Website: home-depot
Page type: delivery-shipping
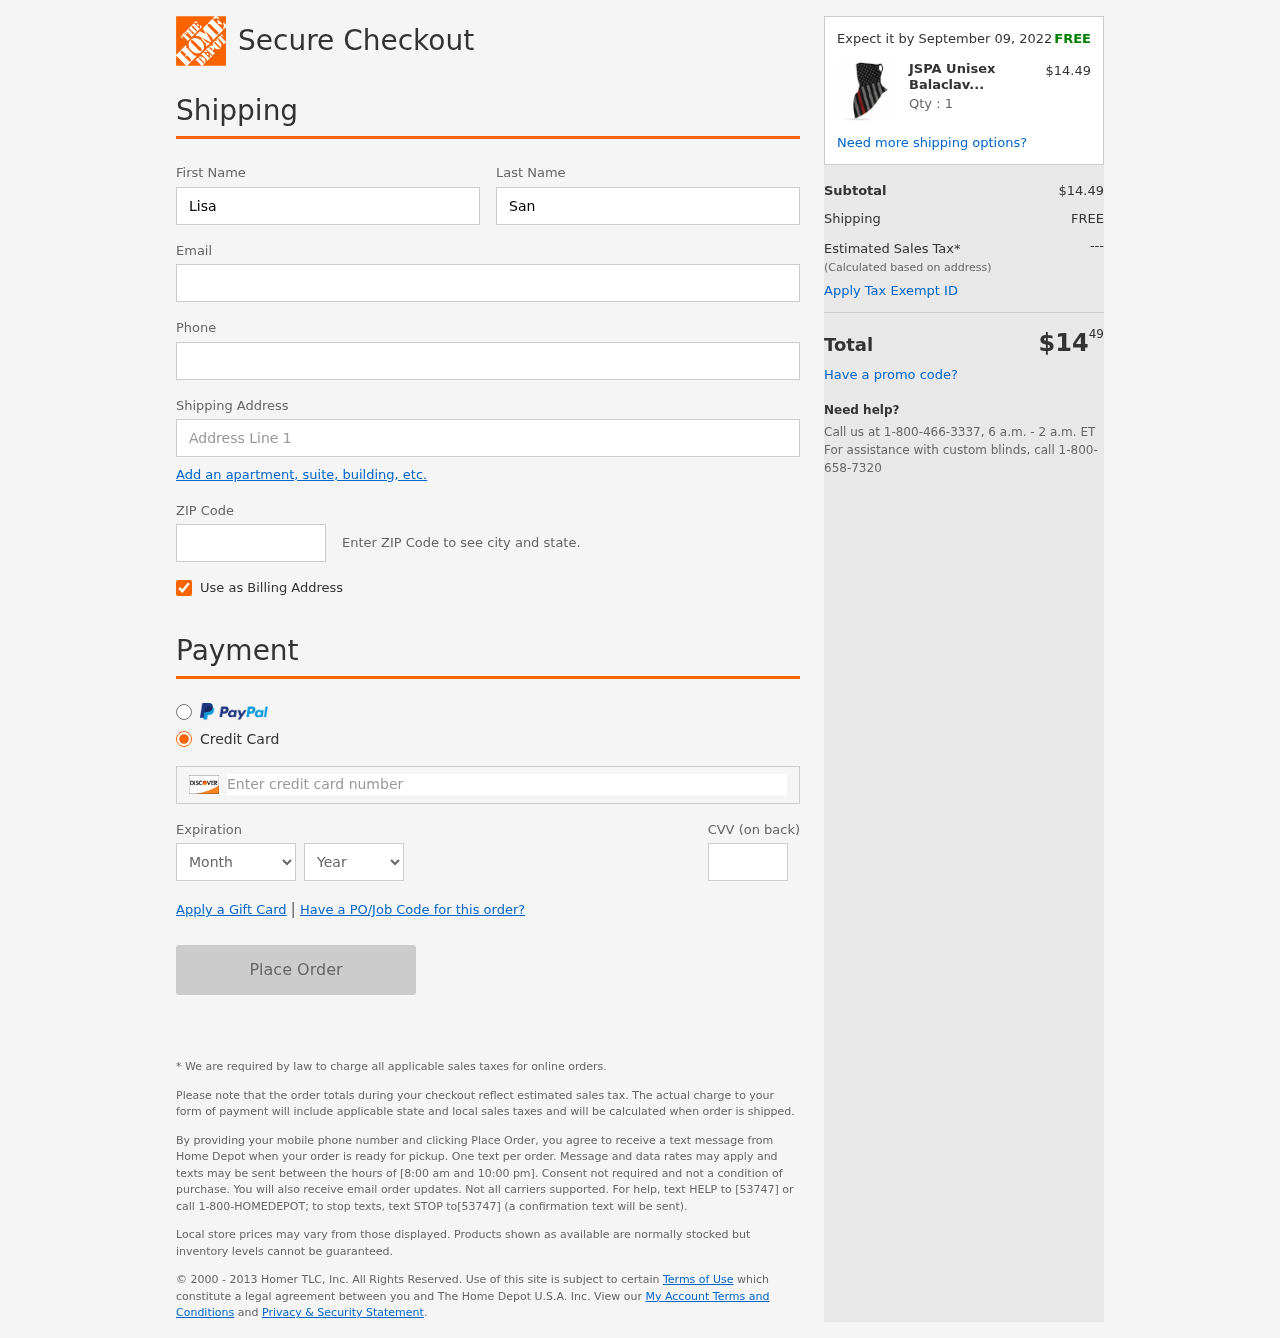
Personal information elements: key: PII_CARD_CVV
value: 285
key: PII_CARD_EXPIRY_MONTH
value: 07
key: PII_CARD_EXPIRY_YEAR
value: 29
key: PII_CARD_NUMBER
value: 6011 3026 6589 1119
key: PII_EMAIL
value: lisasanchez@hotmail.com
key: PII_FIRSTNAME
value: Lisa
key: PII_LASTNAME
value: Sanchez
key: PII_PHONE
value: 9517811495
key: PII_POSTCODE
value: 17116
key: PII_STREET
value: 397 Nicholas Brook
Product elements: key: PRODUCT1_NAME
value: JSPA Unisex Balaclava Ear Hanger Mask Sun Protection Face Mask Balaclava for Men Women Washable Face
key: PRODUCT1_PRICE
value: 14.49
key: PRODUCT1_QUANTITY
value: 1
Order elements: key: ORDER_DELIVERY_DATE
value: Expect it by September 09, 2022
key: ORDER_SUBTOTAL
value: $14.49
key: ORDER_SHIPPING_COST
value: FREE
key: ORDER_TOTAL
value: $1449